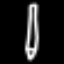
Label: pencil